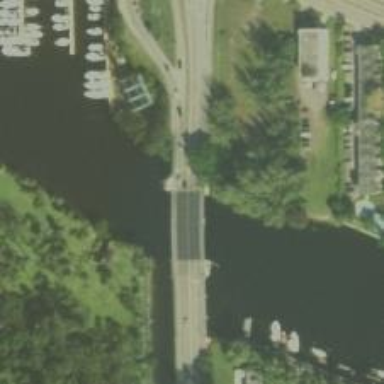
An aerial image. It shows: Secondary road crossing bascule bridge.